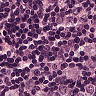
Metastatic tissue present: yes